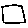
Label: square